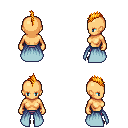
a pixel art fantasy rpg character, female body template, human, tanned skin, overskirt, magenta pants, light blonde mohawk hairstyle, four views (front, back, left, right), 2x2 character sprite sheet, small pixel art, hard edges, no anti-aliasing